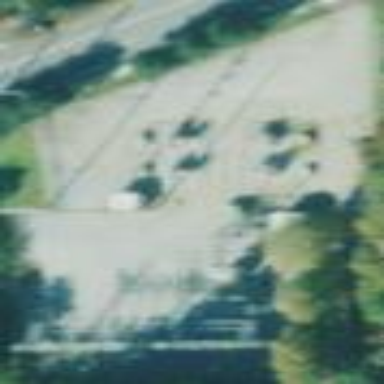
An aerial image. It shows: Distribution level power substation surrounded by fence.